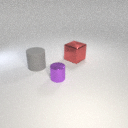
large red metal cube behind large gray rubber cylinder